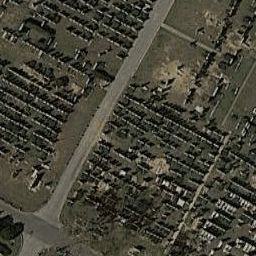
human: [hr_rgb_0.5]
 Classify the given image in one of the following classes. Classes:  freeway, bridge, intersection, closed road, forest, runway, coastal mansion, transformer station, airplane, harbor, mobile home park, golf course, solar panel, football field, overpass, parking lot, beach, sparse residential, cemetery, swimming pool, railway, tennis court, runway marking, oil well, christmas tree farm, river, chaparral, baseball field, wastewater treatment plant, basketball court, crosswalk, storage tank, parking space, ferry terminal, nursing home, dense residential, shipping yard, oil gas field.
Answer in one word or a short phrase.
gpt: cemetery